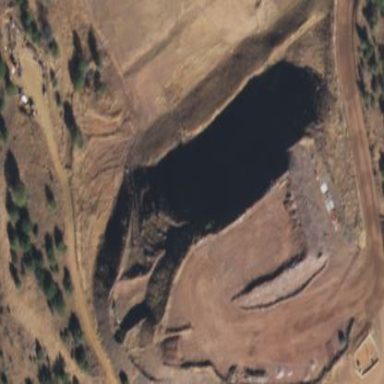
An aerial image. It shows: Quarry area.